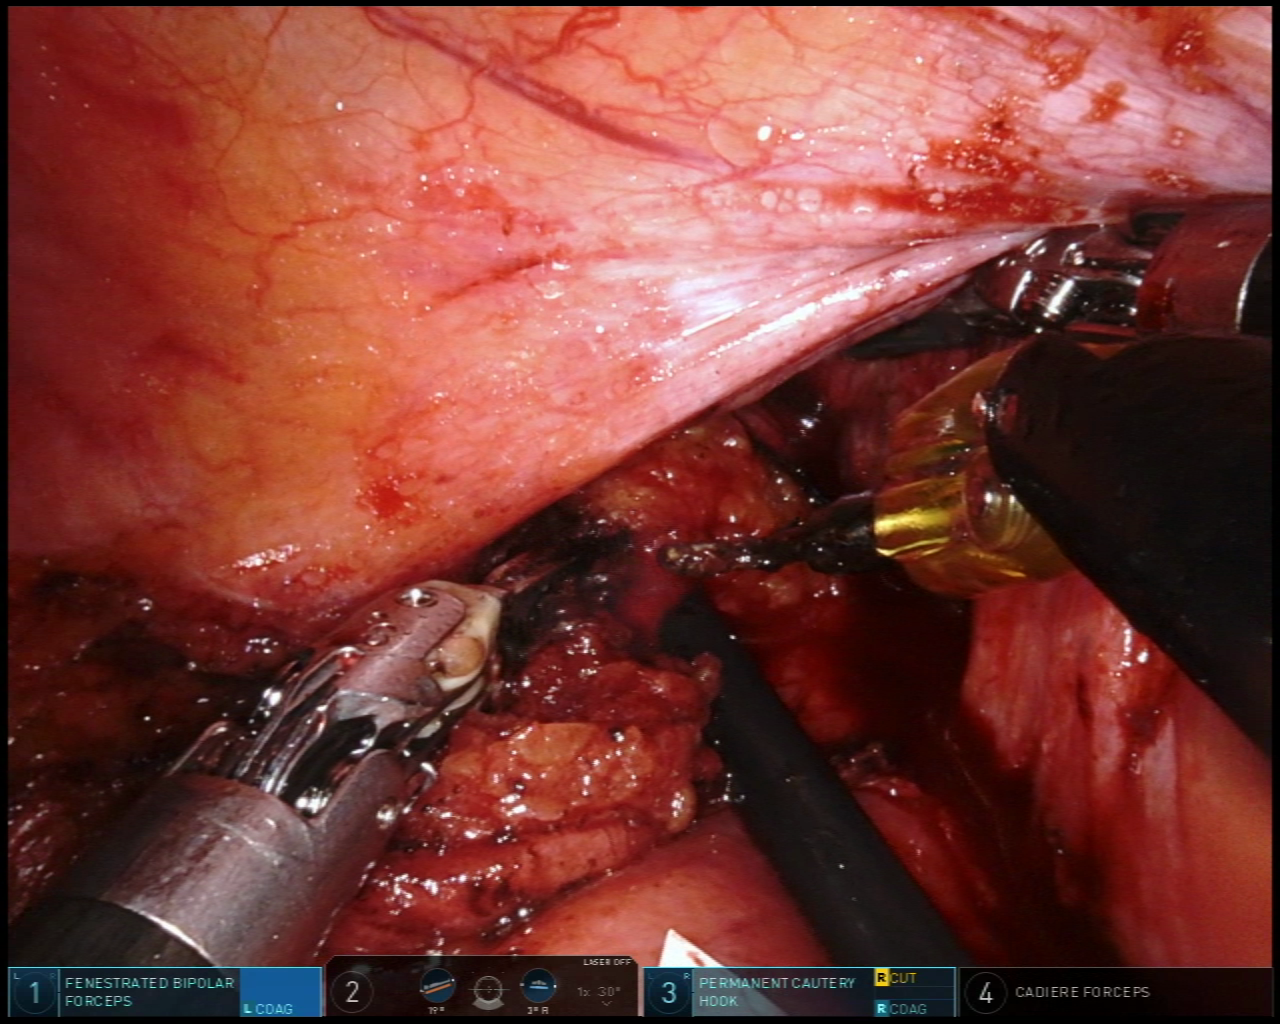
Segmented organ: vesicular_glands
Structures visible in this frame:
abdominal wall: no
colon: no
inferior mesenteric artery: no
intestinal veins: no
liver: no
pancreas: no
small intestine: no
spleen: no
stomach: no
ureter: no
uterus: no
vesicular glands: yes